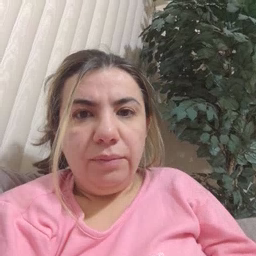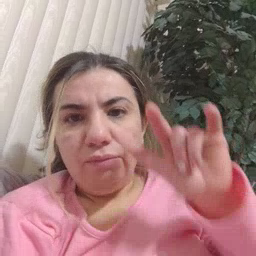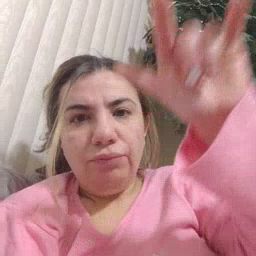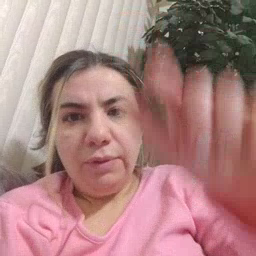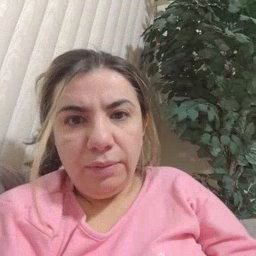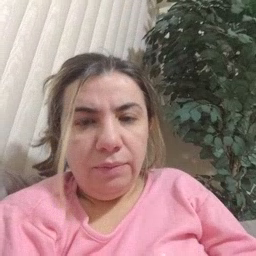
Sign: airplane